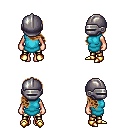
a pixel art fantasy rpg character, female body template, human, light skin, teal tunic, gold greaves, brown right-swept hairstyle, metal helm, gold boots, four views (front, back, left, right), 2x2 character sprite sheet, small pixel art, hard edges, no anti-aliasing